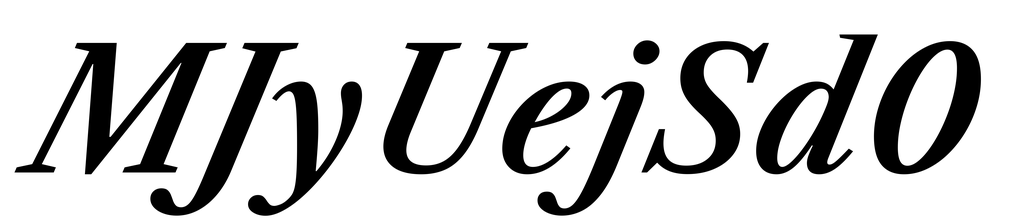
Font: LibreCaslonText-Italic_SemiBold_Italic